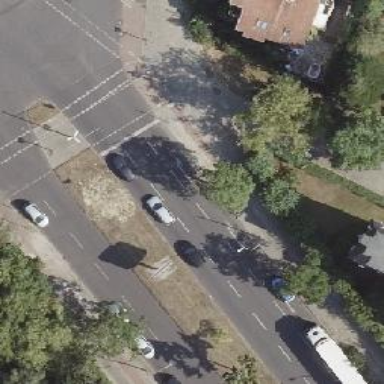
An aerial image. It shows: Road with traffic signals.